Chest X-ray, AP view. Patient: 35 years old, sex F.
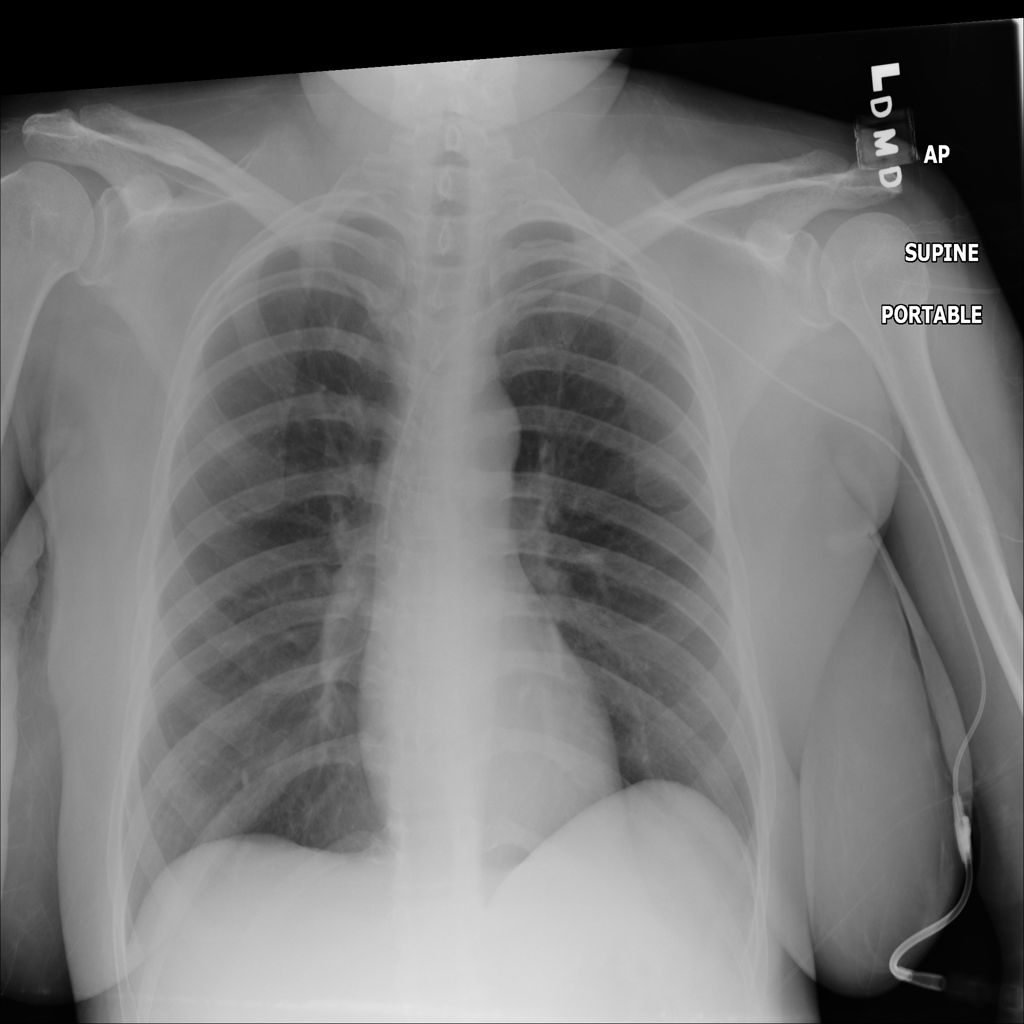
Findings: No Finding